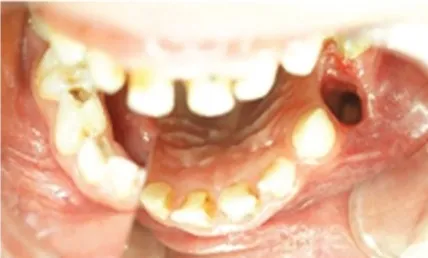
Preoperative and postoperative examination. The crown of T24 could be seen through the cyst window. 3 months after the procedure.
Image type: medical_photograph (oral_photograph)